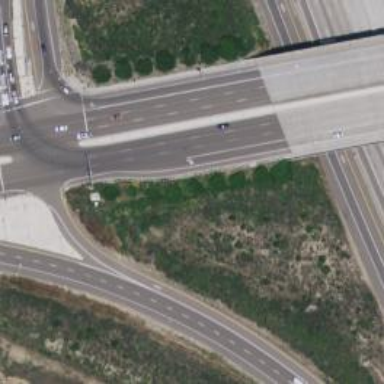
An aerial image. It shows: Primary highway.